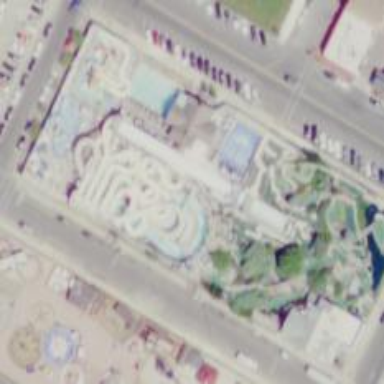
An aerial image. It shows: Water slide attraction.